Interaction volume radius: 10 \u00c5
Interaction volume height: 25 \u00c5
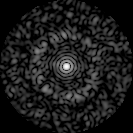
Disorder parameter: 0.8378